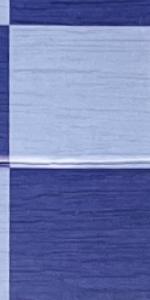
Label: Empty